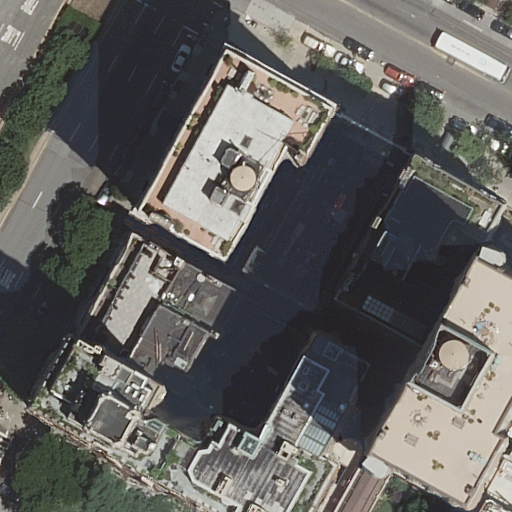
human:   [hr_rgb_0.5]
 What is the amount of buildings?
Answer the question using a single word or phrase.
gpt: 7

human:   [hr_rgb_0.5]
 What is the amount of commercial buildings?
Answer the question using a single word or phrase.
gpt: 0

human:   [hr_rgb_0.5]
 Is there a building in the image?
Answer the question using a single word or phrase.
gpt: yes

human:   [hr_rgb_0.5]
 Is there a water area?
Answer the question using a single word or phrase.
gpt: no

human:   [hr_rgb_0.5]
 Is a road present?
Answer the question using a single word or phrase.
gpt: yes

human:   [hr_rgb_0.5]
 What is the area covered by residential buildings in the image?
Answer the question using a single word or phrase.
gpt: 3633m2

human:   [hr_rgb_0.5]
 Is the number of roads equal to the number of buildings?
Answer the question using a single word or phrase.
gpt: no

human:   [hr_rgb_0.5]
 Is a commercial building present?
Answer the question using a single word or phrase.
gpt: no

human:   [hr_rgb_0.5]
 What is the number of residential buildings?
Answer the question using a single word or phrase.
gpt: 7

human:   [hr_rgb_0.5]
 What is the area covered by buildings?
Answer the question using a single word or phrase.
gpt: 3633m2

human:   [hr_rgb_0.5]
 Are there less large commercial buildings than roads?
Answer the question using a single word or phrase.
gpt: yes

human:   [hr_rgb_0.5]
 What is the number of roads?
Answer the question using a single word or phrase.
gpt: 4

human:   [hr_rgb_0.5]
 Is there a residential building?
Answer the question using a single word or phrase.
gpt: yes

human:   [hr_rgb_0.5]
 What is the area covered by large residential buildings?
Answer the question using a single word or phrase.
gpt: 2675m2

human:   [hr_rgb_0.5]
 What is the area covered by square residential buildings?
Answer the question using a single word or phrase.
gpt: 0m2

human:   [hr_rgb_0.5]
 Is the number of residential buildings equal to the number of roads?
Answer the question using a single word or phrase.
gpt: no

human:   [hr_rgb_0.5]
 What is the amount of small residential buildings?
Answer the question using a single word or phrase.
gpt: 0

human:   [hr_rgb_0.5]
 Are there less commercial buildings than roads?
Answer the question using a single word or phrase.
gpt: yes

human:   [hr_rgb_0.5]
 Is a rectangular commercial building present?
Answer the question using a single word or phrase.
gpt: no

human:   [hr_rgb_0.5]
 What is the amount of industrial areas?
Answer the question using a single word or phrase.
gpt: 0

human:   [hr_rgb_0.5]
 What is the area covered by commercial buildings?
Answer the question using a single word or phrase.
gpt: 0m2

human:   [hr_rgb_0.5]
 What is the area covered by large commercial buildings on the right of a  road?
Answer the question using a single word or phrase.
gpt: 0m2

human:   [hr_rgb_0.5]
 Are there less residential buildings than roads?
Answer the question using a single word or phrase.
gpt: no

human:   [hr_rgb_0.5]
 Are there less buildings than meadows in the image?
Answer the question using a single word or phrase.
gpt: no

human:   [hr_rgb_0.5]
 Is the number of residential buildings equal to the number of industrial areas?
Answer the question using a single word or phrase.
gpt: no

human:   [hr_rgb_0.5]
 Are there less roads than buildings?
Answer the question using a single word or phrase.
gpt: yes

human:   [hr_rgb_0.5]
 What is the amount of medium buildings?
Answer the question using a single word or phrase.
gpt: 3

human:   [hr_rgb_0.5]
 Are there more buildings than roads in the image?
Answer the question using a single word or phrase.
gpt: yes

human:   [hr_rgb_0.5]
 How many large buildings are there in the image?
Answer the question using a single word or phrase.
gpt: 4

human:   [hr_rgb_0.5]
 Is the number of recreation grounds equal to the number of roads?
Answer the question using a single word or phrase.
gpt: no

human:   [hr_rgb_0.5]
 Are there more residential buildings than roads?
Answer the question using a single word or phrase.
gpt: yes

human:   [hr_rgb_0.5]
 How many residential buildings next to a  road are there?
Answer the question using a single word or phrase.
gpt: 7

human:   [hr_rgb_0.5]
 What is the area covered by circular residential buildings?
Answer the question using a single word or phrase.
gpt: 0m2

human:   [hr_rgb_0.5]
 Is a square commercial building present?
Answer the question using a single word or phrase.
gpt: no

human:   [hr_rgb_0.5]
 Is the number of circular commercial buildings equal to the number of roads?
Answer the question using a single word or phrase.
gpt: no

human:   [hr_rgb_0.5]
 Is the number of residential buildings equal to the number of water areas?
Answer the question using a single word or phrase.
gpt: no

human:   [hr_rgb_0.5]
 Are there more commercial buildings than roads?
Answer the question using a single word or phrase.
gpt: no

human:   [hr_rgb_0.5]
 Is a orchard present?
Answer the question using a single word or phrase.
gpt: no

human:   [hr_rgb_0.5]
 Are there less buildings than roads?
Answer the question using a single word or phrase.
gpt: no

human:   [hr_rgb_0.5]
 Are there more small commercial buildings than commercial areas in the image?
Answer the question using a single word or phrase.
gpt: no

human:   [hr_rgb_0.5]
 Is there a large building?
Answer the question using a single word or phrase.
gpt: yes

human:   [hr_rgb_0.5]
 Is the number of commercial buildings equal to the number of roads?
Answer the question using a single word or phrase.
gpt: no

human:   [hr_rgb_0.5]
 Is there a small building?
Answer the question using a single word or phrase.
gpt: no

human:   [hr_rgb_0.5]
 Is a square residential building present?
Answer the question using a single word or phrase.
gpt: no

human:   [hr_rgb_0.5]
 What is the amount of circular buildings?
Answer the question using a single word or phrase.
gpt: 0

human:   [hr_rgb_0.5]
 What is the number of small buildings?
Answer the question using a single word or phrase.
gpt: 0

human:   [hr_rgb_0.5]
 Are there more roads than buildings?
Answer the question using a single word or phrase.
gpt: no

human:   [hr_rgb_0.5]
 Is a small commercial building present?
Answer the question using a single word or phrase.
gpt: no

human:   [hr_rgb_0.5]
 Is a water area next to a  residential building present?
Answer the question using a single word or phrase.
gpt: no

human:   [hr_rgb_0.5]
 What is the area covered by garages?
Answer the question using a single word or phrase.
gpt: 0m2

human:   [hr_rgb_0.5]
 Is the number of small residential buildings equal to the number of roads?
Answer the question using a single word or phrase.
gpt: no

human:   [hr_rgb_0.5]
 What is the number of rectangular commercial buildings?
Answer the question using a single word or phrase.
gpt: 0

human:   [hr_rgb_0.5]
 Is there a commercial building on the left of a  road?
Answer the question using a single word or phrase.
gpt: no

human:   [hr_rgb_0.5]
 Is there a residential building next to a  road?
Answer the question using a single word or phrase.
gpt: yes

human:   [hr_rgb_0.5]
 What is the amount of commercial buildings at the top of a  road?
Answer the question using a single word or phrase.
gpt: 0

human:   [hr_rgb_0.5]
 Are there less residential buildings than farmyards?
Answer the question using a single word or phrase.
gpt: no

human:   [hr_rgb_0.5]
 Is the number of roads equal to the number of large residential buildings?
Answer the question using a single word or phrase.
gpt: yes

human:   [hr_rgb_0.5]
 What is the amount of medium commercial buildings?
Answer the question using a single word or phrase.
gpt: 0

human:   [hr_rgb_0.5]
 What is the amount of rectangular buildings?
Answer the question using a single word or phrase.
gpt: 3

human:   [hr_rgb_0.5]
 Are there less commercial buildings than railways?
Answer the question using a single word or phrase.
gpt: no

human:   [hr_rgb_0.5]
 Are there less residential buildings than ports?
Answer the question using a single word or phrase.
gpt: no

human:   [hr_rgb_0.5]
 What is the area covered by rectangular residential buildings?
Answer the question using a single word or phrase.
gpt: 1383m2

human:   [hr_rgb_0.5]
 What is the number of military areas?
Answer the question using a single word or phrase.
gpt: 0

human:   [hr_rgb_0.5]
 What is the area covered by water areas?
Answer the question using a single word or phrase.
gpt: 0m2